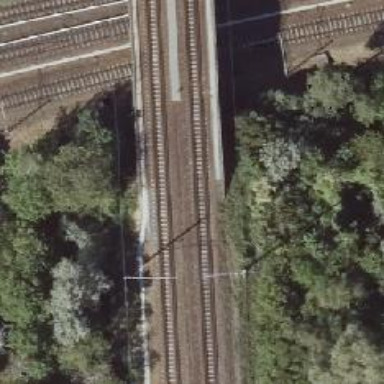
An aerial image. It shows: Bridge over electrified railway with contact lines.